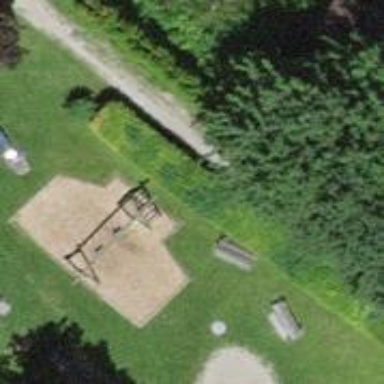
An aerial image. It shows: Playground area for leisure land.